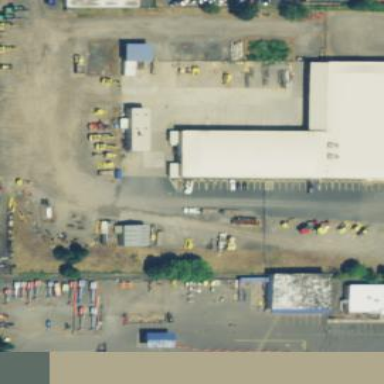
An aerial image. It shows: Industrial area.